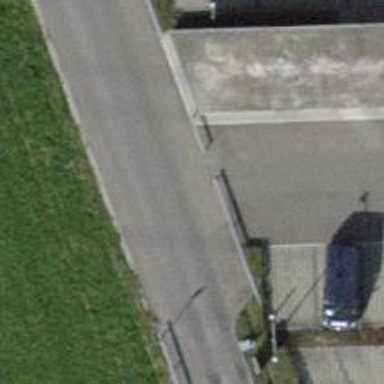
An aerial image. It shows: Lift gate barrier.